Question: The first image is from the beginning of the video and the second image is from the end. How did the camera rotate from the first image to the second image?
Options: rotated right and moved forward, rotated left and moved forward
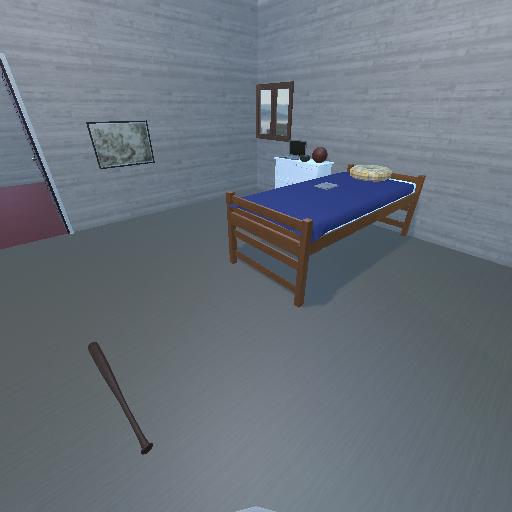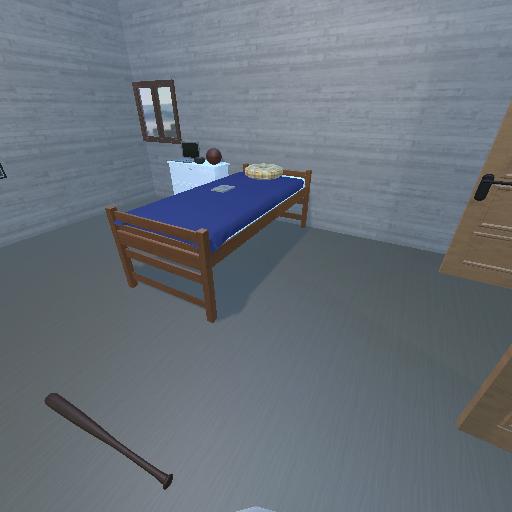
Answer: rotated right and moved forward